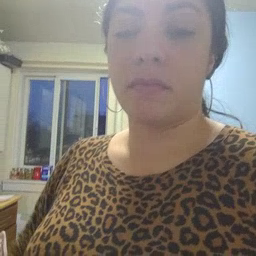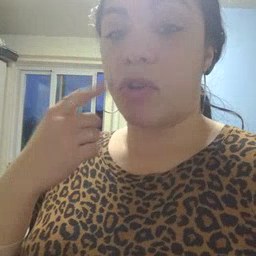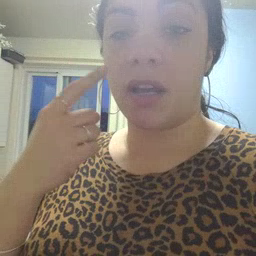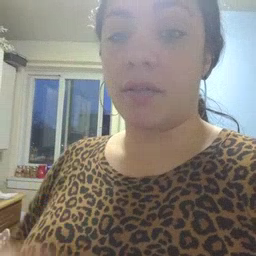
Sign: cry